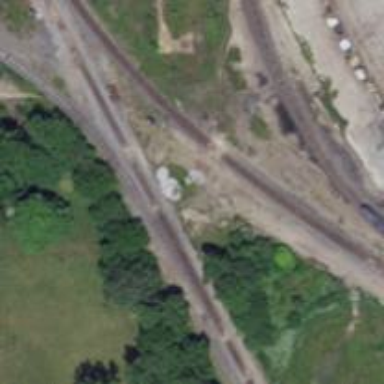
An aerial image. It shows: Railway service station.